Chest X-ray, PA view. Patient: 54 years old, sex M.
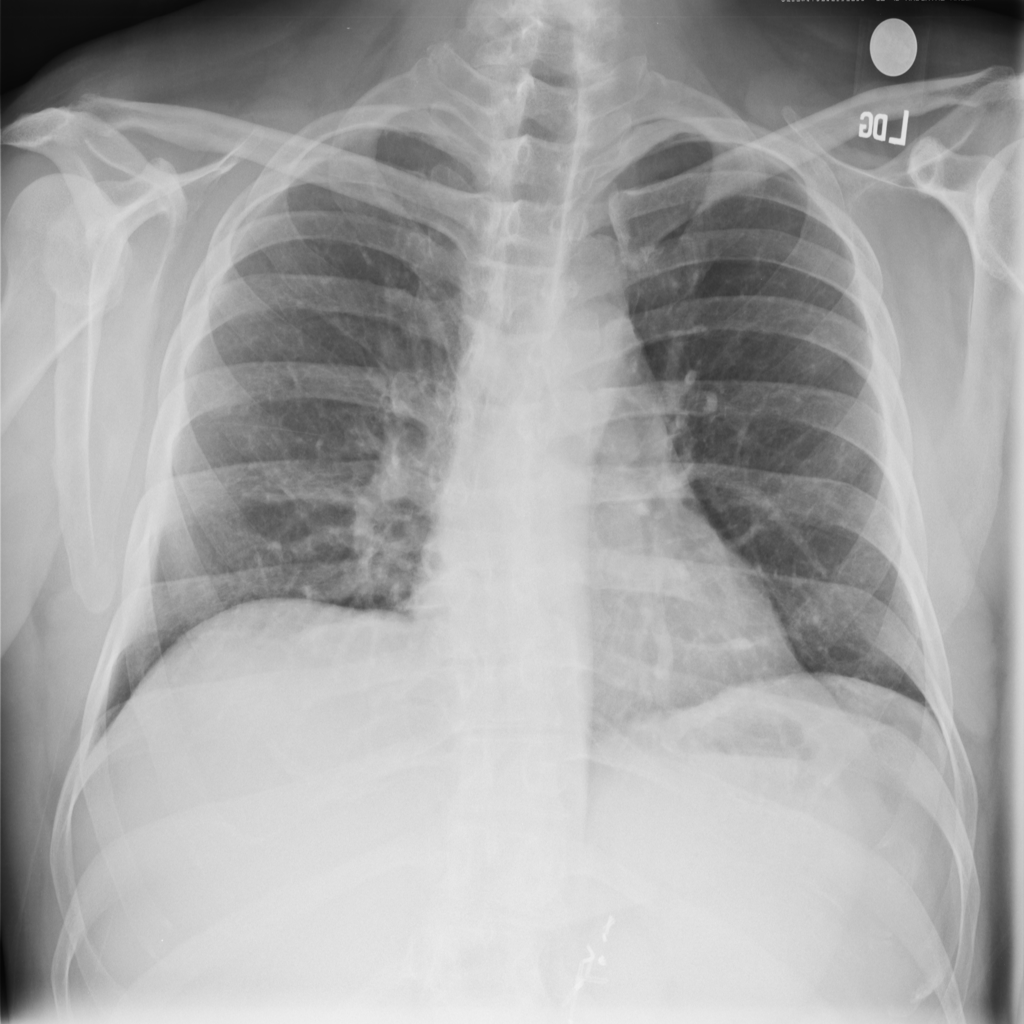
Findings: No Finding